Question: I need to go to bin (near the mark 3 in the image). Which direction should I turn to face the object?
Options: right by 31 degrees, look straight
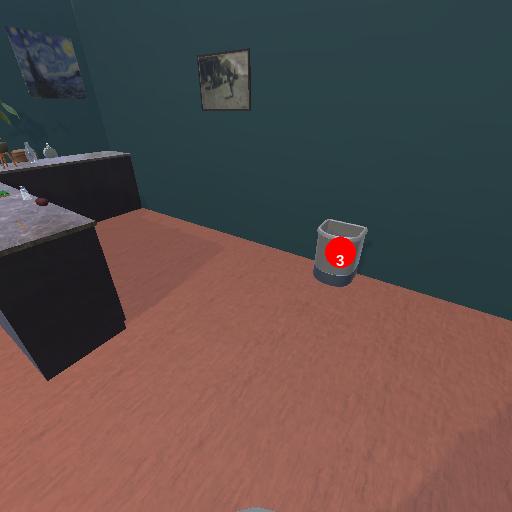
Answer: right by 31 degrees